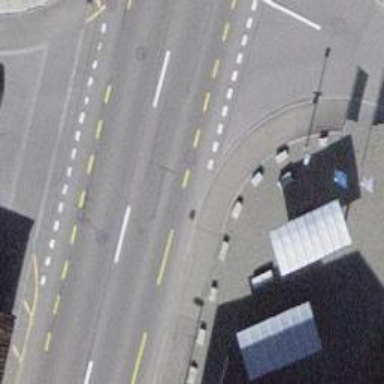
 featuring lane for cyclists on both sides."